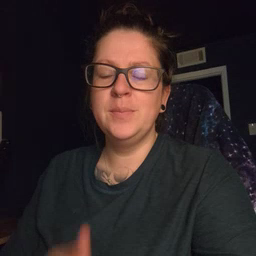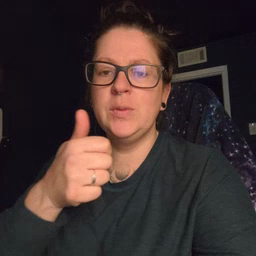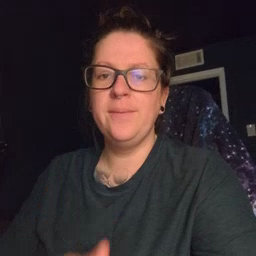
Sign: yourself